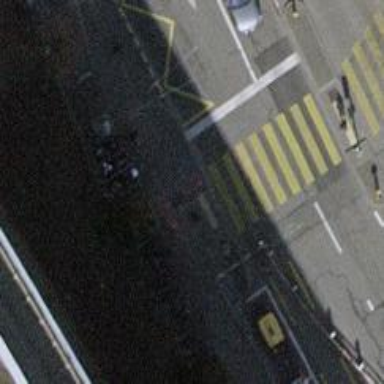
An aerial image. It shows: Asphalt sidewalk with platform for public transport. The platform has shelter.